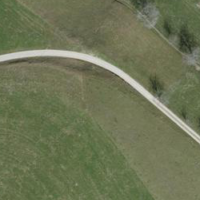
EUNIS habitat code: 24
Species observed at this site:
Matricaria discoidea